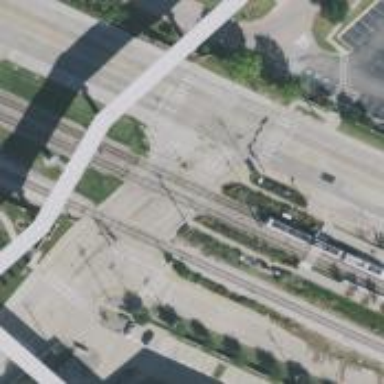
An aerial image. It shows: Railway crossing.